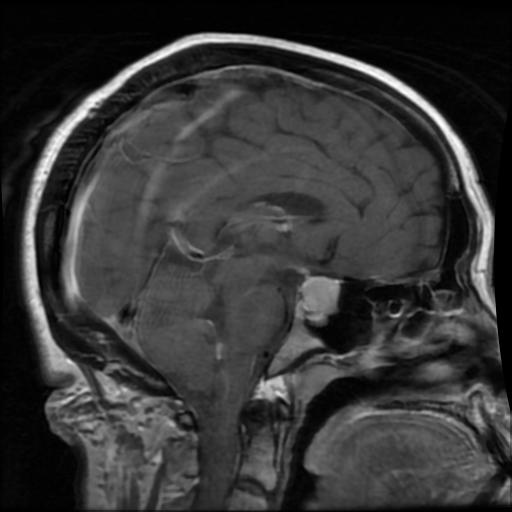
Label: pituitary